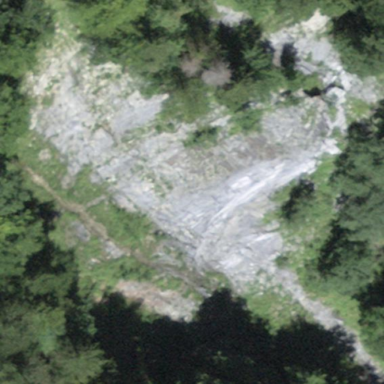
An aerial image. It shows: Landscape of bare rock.